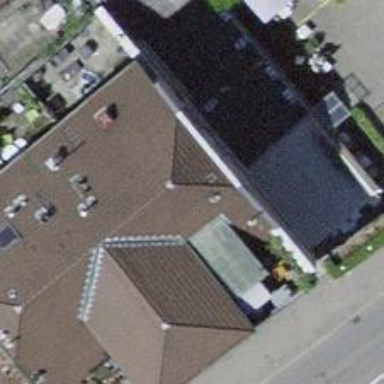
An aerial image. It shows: Restaurant.